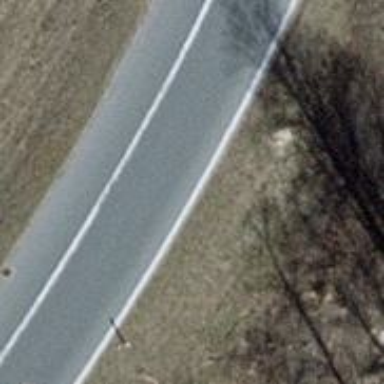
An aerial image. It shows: Asphalt motorway link.